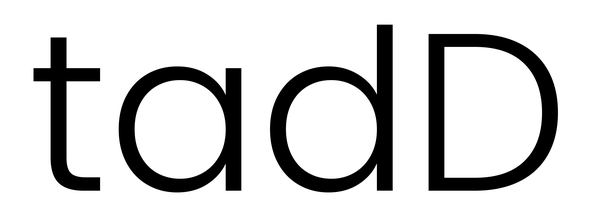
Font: Poppins-Light